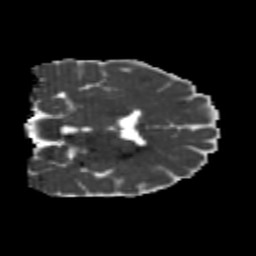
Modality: MD
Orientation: coronal
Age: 21
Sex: female
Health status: healthy
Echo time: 0.074 s